Question: I'm trying to display a in . The list has in it. The list is within a FutureBuilder, whose future is to fetch the 2300 elements from Hive database. Each with some properties. Im not getting smooth scrolling when scrolled fast. Some . I have tried and setting Still having the same problem. When is set to a large number(say 40), the scrollView without frame drop. In release mode, it has better performance, but still some frames are being dropped. What is the best solution available to this problem?
'''
//this Rawscrollbar is returned if the future is have some data
RawScrollbar(
isAlwaysShown: true,
controller: scrollControllerMLC,
thickness: context.percentWidth * .8,
radius: Radius.zero,
thumbColor:
SearchLeftContainerColors.headPoolListThumbColor,
child: ListView.separated(
padding: EdgeInsets.fromLTRB(
context.percentWidth * .5,
context.percentHeight * 0,
context.percentWidth * 1,
context.percentHeight * 1),
itemCount: lengthOfBoxes,
controller: scrollControllerMLC,
// addAutomaticKeepAlives: true,
// physics: NeverScrollableScrollPhysics(),
itemBuilder: (context, int index) {
return ListButtonMEDLC(data[index], index);
},
separatorBuilder: (BuildContext context, int index) {
return Divider(
color: SearchLeftContainerColors
.headsPoolSeparatorColour,
height: 1,
);
},
));
class ListButtonMEDLC extends StatelessWidget {
final String text;
final int index;
ListButtonMEDLC(this.text, this.index);
@override
Widget build(BuildContext context) {
return MaterialButton(
color:
(context.watch<ListButtonColorChangerMEDLC>().isSelectedList[index])
? SearchLeftContainerColors.headPoolListSelectedColor
: SearchLeftContainerColors.headPoolListColor,
hoverColor:
(context.watch<ListButtonColorChangerMEDLC>().isSelectedList[index])
? SearchLeftContainerColors.headPoolListSelectedColor
: SearchLeftContainerColors.headPoolListHoverColor,
highlightColor: SearchLeftContainerColors.headPoolListHighLightedColor,
child: Align(
alignment: Alignment.centerLeft,
child: Text(
text,
style: TextStyle(
fontSize: context.percentWidth * 1.1,
color: (context
.watch<ListButtonColorChangerMEDLC>()
.isSelectedList[index])
? Colors.white
: Colors.black),
),
),
onPressed: () {
context.read<ListButtonColorChangerMEDLC>().changeIsSelectedList(index);
},
);
}
}
//this it the future of the future builder;
loadDrugBox() async {
Map boxes = await DB.boxes.getBoxAsMap("drugs");
lengthOfBoxes = boxes.length;
return boxes;
}
//Provider
class ListButtonColorChangerMEDLC extends ChangeNotifier {
List<bool> isSelectedList = List.generate(lengthOfBoxes, (index) => false);
changeIsSelectedList(int indexOfSelected) {
for (int i = 0; i < lengthOfBoxes; i++) {
if (i == indexOfSelected) {
isSelectedList[i] = true;
} else
isSelectedList[i] = false;
}
notifyListeners();
}
}
'''

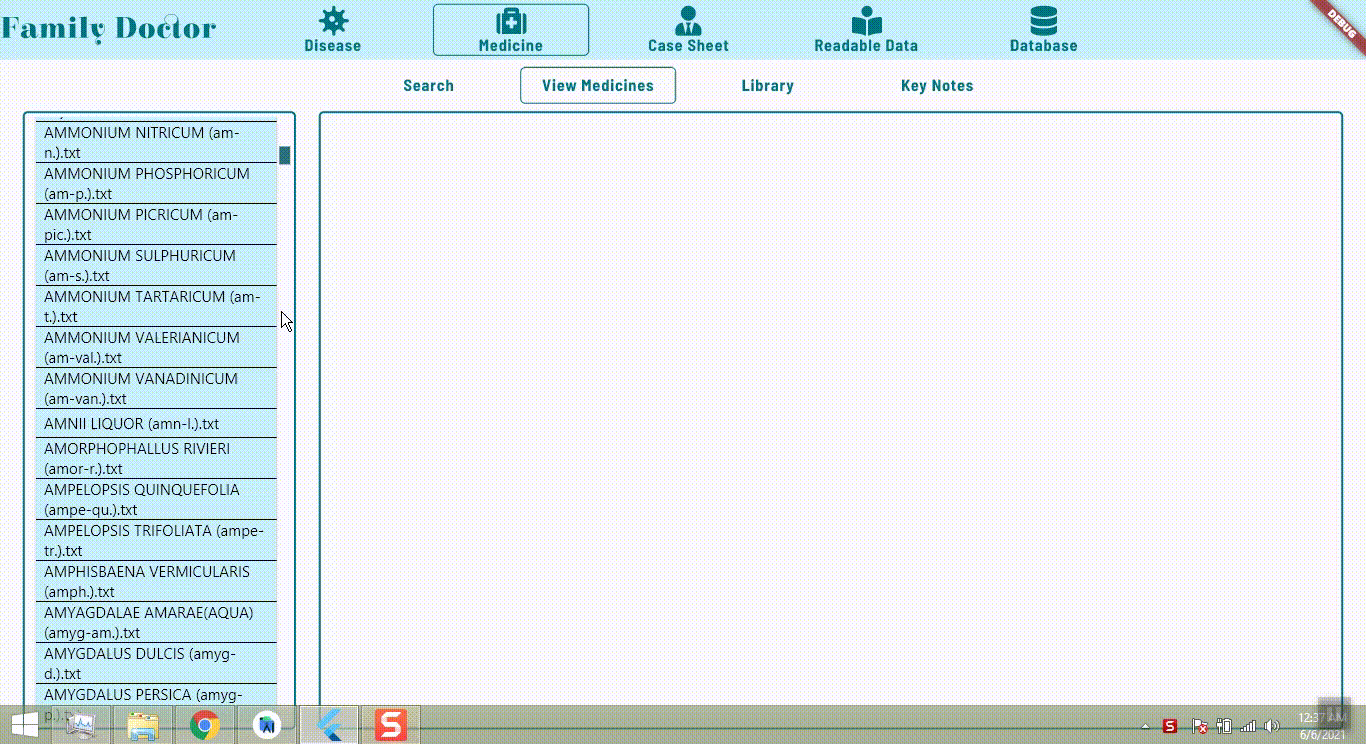
Answer: Yes. I solved this issue by replacing material button which was an expensive widget with gestureDetector.